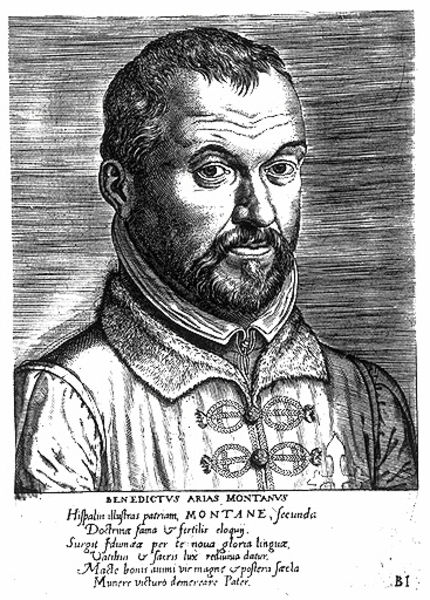
Titel: Bildnis des Benito Arias
Künstler: Philipp Galle
Institution: (Seriendruck)
Schlagwörter: kopf, mann, schatten, weiß, frisur, grau, haar, hintergrund, licht, mund, nase, ohr, profil, schwarz, stirn, zeichnung, blick, bart, hemd, jacke, jung, augen, falten, gesicht, kragen, pelz, rahmen, vollbart, ärmel, bild, bildnis, hals, herr, portrait, porträt, auge, gewand, haare, saum, brustbild, en face, knopf, ohren, renaissance, schulter, schultern, deutschland, fell, holzschnitt, schrift, wangen, furchen, grafik, graphik, ernst, streng, pupillen, posament, faltenwurf, knöpfe, hemdkragen, naht, betrachter, foto, buch, druck, schraffur, radierung, stich, schwarzweiß, text, beschriftung, stirnfalten, proträt, pelzkragen, frontalansicht, halbprofil, binde, halsbinde, skeptisch, adelig, gelehrter, besatz, zeilen, dürer, block, kupferstich, schließe, beschreibung, pater, latein, alten, lateinisch, protrait, augena, seriendruck, schlaufen, skeptischer blick, cranach, stirnrunzeln, verschlüsse, benedikt, seitenzahl, ann, kurzes haar, montanus, arias, benedictus, mantaigne, bendig, 1430, montane, doppelkragen, wamss